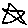
Label: star